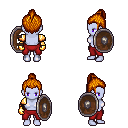
a pixel art fantasy rpg character, female body template, dark elf, purple skin, gold arm armor, red pants, dark blonde short topknot hairstyle, gold gloves, shield, four views (front, back, left, right), 2x2 character sprite sheet, small pixel art, hard edges, no anti-aliasing